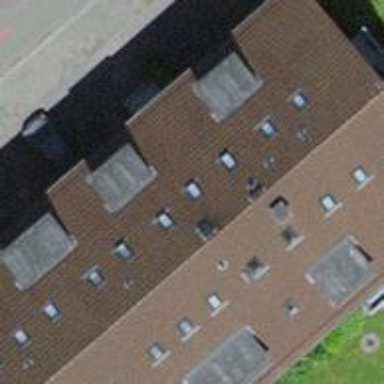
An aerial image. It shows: Gabled roof on residential building.